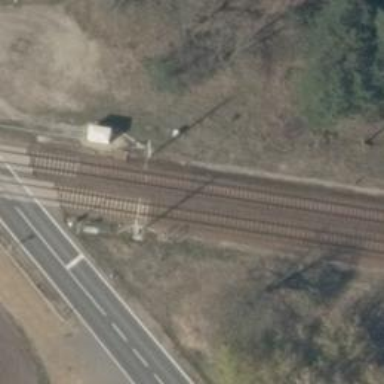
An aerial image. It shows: Railway signal.